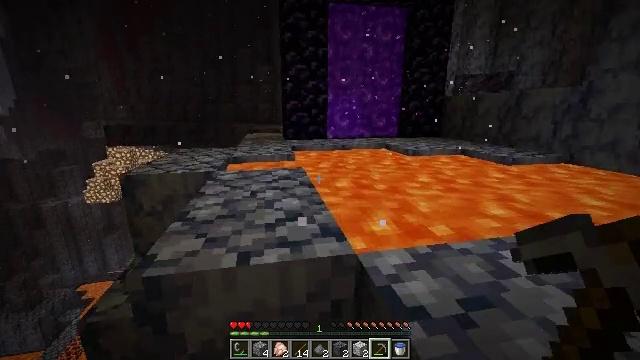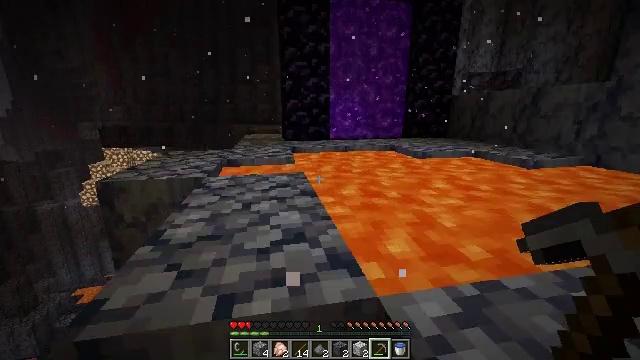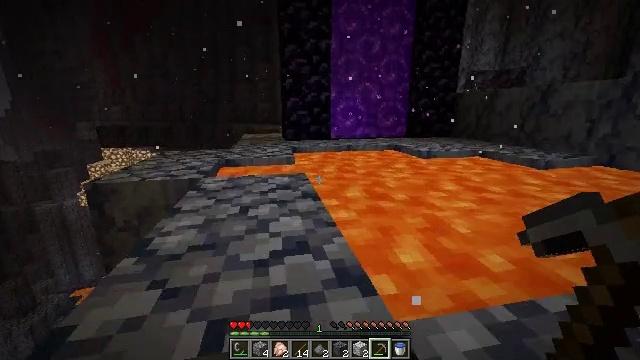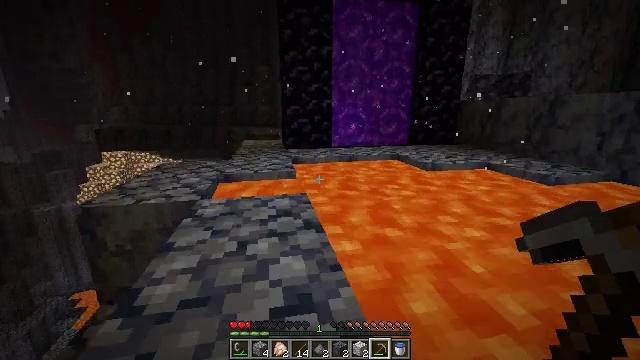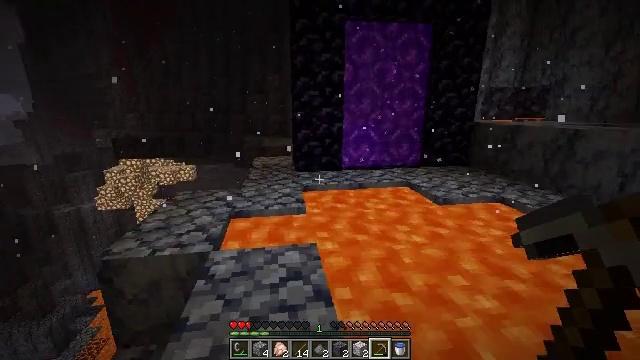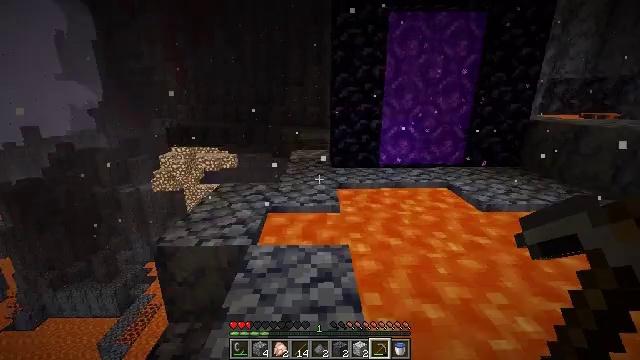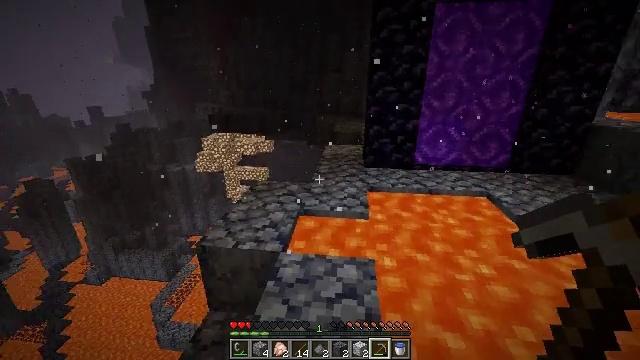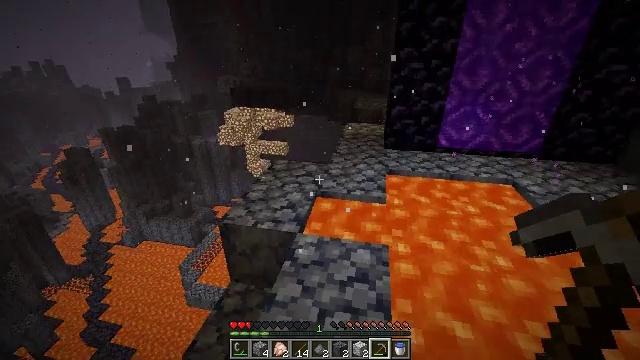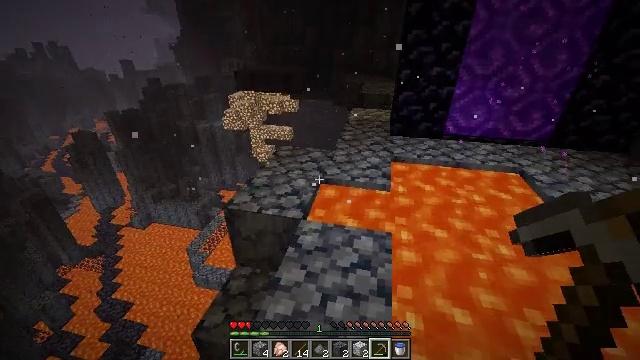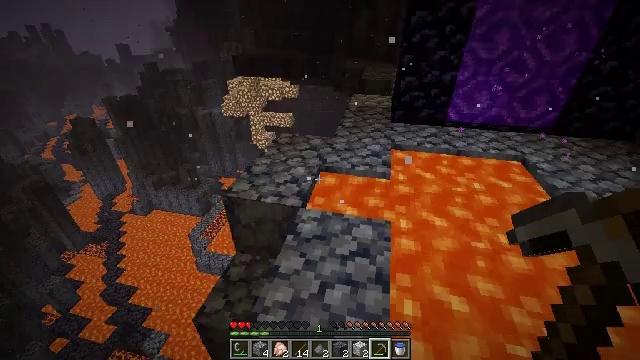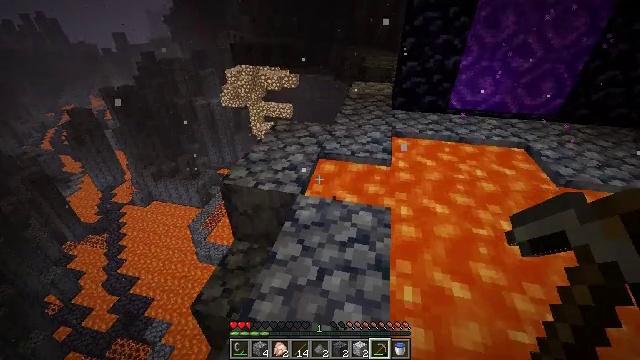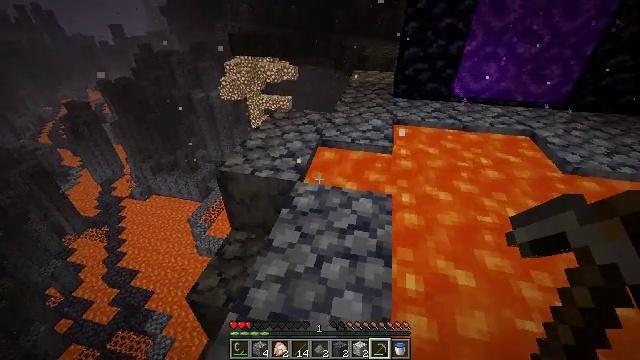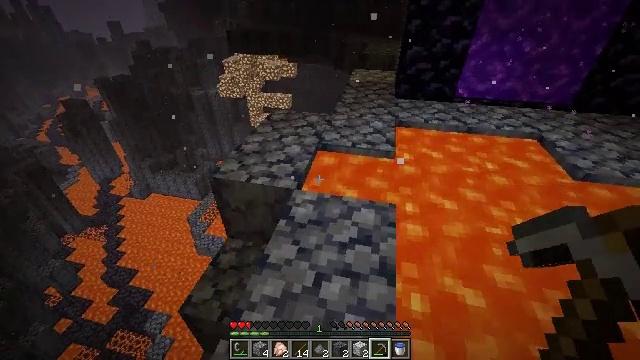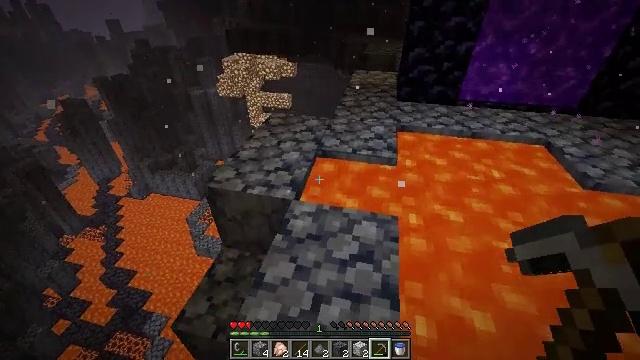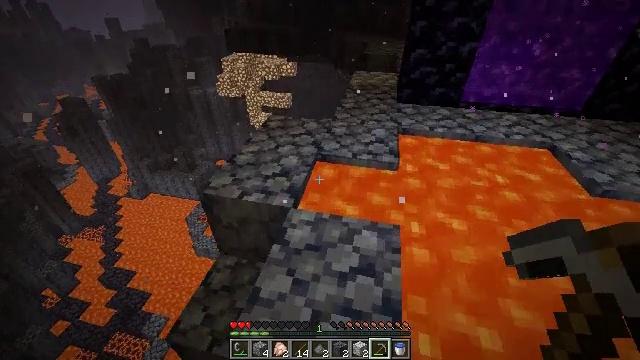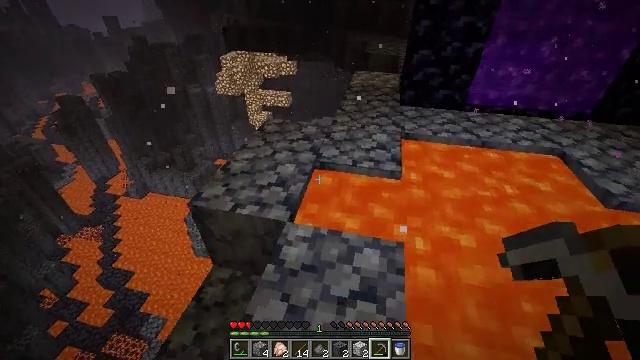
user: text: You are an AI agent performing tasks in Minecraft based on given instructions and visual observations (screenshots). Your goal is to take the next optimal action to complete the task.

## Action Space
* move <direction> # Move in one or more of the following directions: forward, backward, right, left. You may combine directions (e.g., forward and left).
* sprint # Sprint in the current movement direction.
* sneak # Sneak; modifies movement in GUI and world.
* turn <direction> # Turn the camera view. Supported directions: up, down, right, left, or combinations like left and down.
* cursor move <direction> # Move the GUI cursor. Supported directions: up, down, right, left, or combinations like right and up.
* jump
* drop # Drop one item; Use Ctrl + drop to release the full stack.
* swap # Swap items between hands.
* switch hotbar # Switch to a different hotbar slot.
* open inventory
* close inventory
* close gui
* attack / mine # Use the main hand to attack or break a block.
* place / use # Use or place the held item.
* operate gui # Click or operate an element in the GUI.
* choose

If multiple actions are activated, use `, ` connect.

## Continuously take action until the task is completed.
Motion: motion action
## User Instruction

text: Mine the basalt in the Nether.
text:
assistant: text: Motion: move forward
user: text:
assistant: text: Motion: move forward
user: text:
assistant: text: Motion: move forward, jump
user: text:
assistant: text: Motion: move forward, turn left, jump
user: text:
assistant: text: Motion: move forward, turn left and down, jump
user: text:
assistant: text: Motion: move forward, turn left and down, jump
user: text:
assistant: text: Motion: turn left and down
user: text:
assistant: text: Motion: turn left and down
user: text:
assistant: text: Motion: turn down
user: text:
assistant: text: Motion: turn down
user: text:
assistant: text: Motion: move forward, turn down
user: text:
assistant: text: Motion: move forward
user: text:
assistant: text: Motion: move forward
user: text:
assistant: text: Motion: move forward
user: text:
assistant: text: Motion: move forward
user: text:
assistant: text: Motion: move forward
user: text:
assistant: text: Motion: move forward
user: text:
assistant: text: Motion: move forward, turn down
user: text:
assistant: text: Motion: move forward, turn right and down
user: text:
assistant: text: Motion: move forward, turn right and down, jump
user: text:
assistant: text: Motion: move forward, turn right, jump
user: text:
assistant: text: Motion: move forward, jump
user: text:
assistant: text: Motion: move forward, turn right, jump
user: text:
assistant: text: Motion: move forward, turn right, jump
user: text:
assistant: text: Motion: move forward, turn right, jump
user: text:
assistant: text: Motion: move forward, turn right, jump
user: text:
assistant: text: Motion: move forward, turn right, jump
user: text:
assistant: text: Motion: move forward, turn right, jump
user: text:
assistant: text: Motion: turn right
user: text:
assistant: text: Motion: turn right